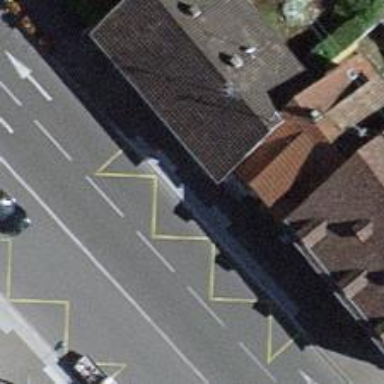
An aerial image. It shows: Bus stop with platform for public transport.